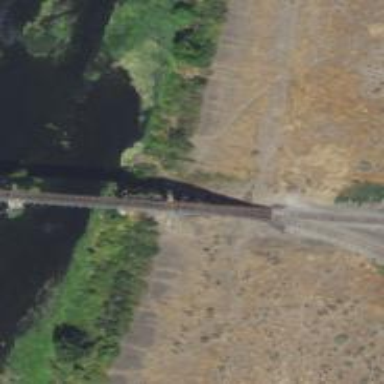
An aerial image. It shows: Trestle bridge for railway.